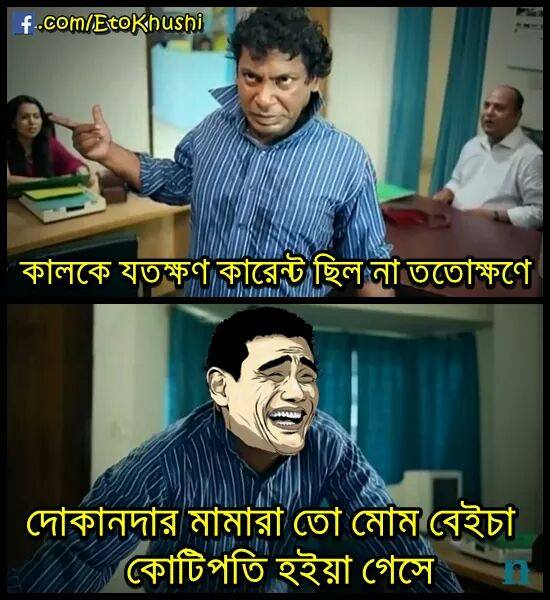
Caption: কালকে যতক্ষণ কারেন্ট ছিল না ততোক্ষণে দোকানদার মামারা তো মোম বেইচা কোটিপতি হইয়া গেসে
Label: non-hate